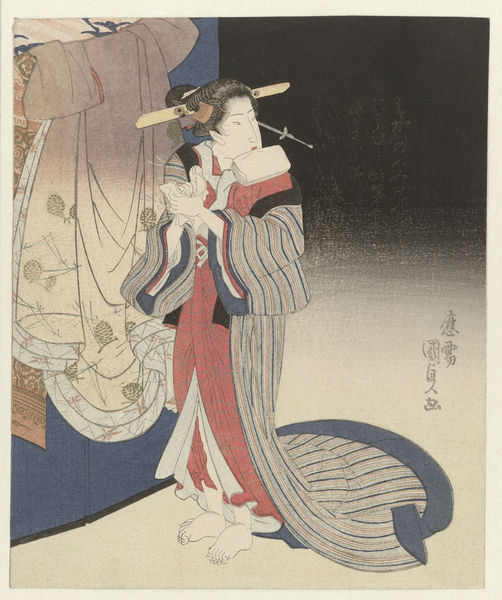
Titel: Woman preparing for the night.
Künstler: Utagawa Kunisada (I)
Standort: Amsterdam
Institution: Rijksmuseum
Schlagwörter: mann, frau, rot, gewand, haare, füße, holzschnitt, japan, schriftzug, japanisch, orientalisch, asien, asiatisch, chinesisch, china, schauspieler, osten, bund, kalligraphie, kimono, kurtisane